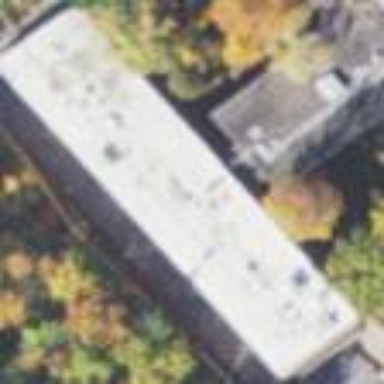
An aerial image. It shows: School building.